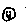
Label: smiley face